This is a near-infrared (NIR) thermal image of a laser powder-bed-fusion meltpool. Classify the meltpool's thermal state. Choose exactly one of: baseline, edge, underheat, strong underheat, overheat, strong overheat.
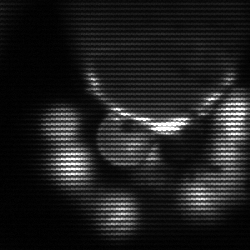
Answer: edge